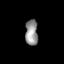
Tissue: lung
Cell type: Epithelial cells
Senescence score: 0.6465
Nuclear area (px): 319
Mean DAPI intensity: 146.674